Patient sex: M
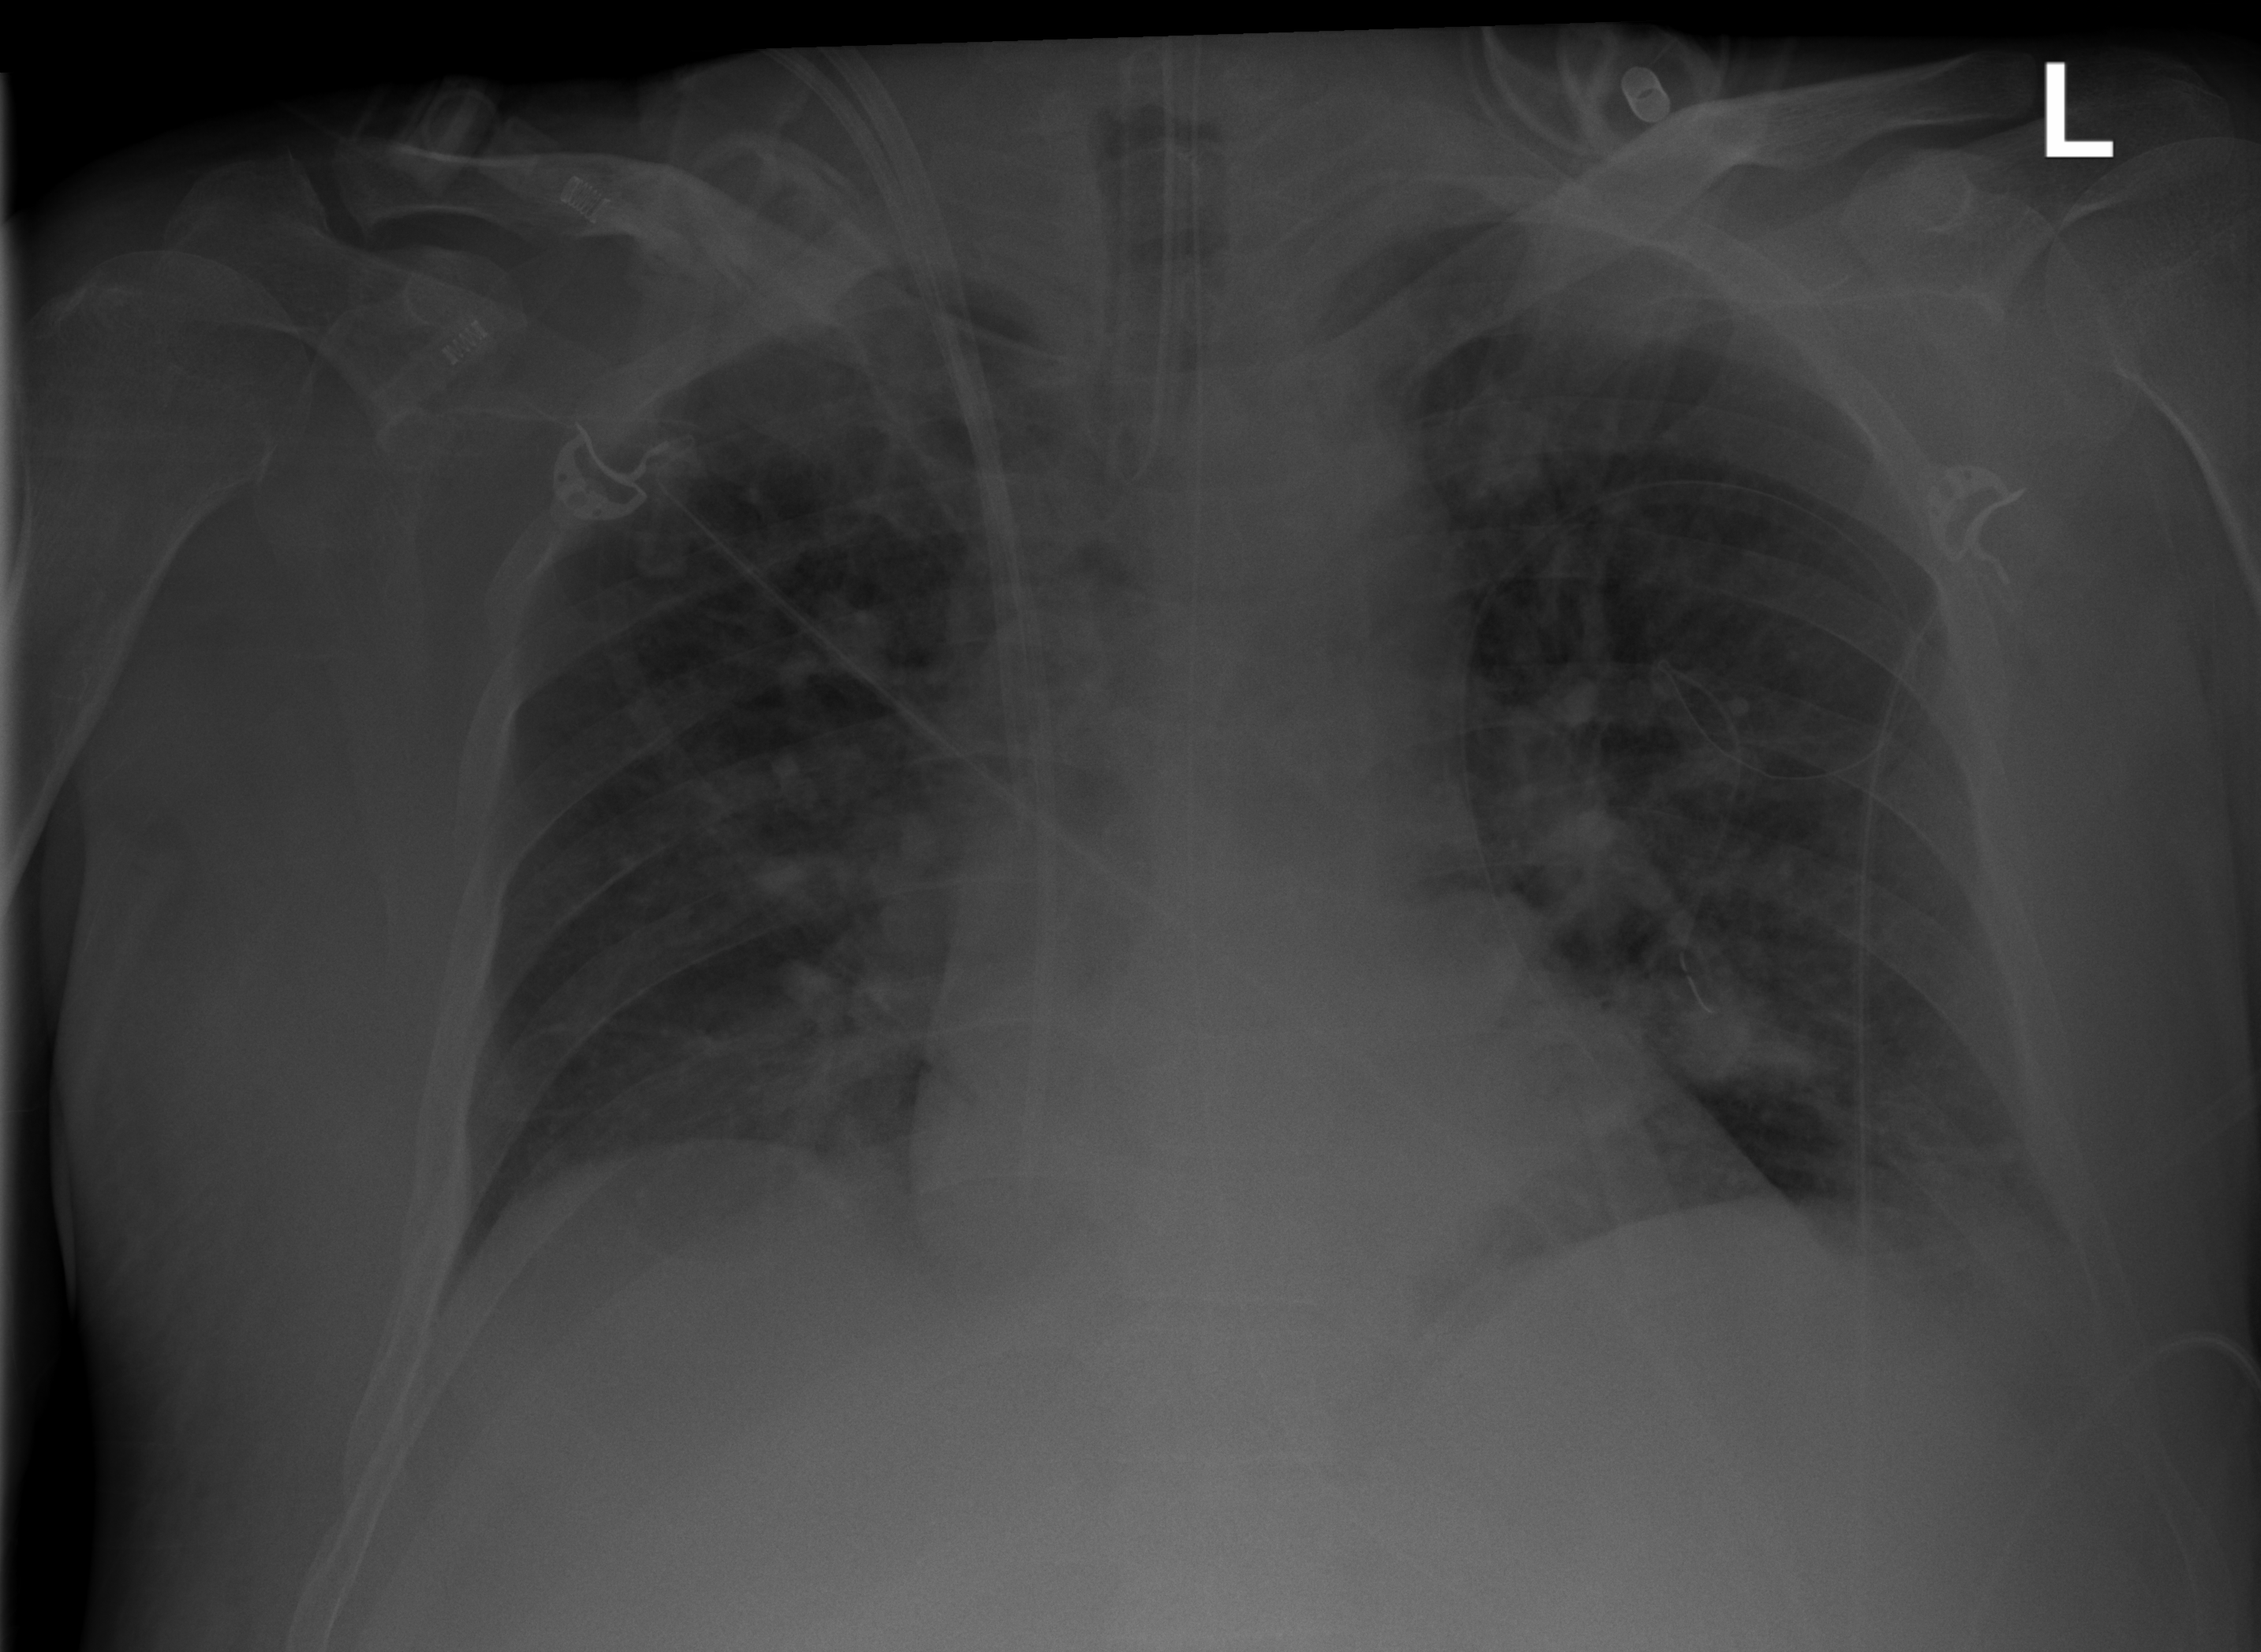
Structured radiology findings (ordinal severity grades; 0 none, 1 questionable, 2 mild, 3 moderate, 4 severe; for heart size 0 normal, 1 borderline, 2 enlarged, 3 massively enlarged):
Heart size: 1
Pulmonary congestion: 2
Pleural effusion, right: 2
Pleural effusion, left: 2
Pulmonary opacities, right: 2
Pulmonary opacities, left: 0
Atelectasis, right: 2
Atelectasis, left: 2